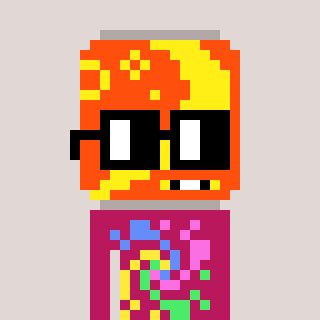
a pixel art character with square black glasses, a pop-shaped head and a darkpink-colored body on a warm background